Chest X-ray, AP view. Patient: 54 years old, sex F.
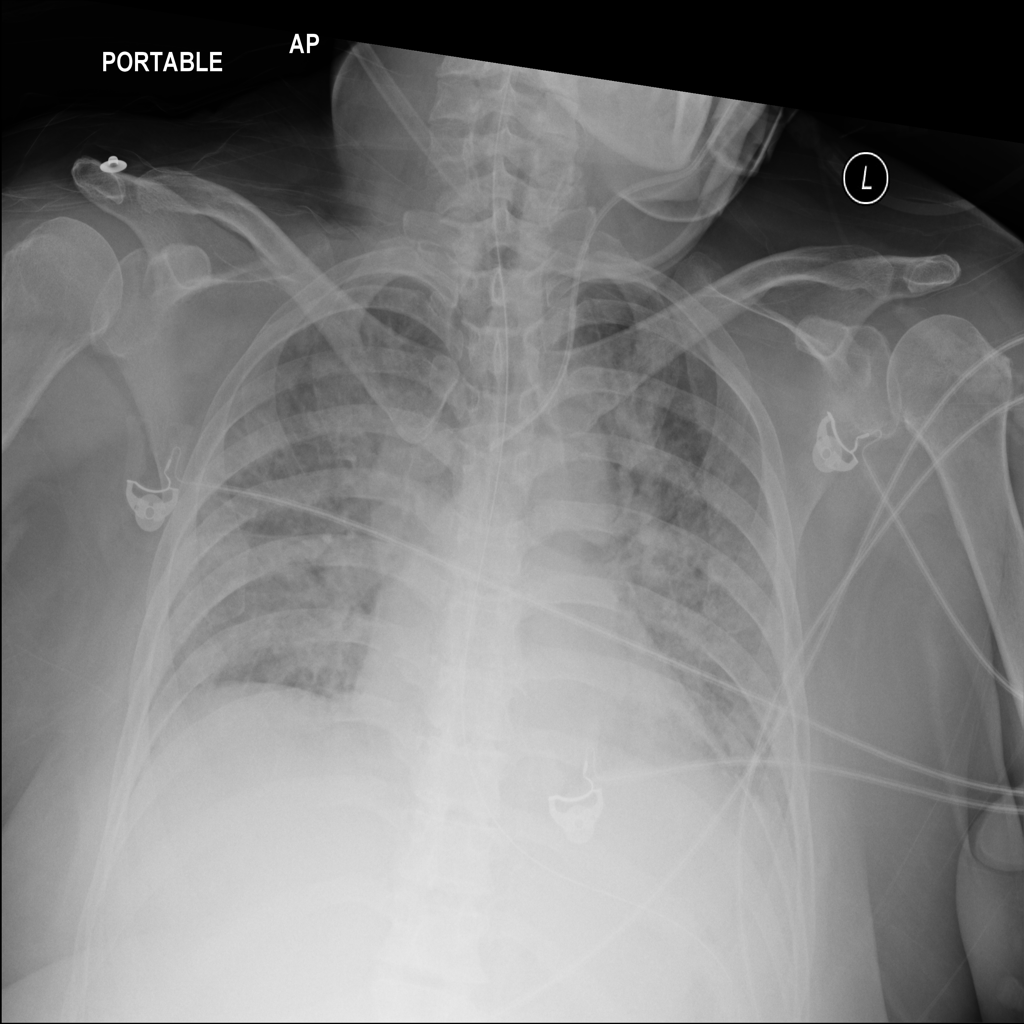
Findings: No Finding